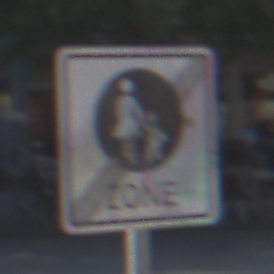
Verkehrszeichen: EndeFussgaengerzone
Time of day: MorningAfternoon
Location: Outdoor (Urban)
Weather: Clear
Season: NotSpecified
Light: Natural